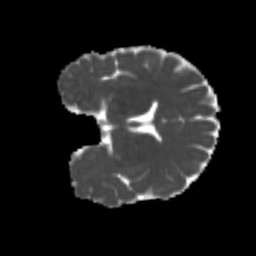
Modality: MD
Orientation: coronal
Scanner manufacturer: siemens
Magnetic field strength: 3 T
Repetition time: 4 s
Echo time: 0.0594 s